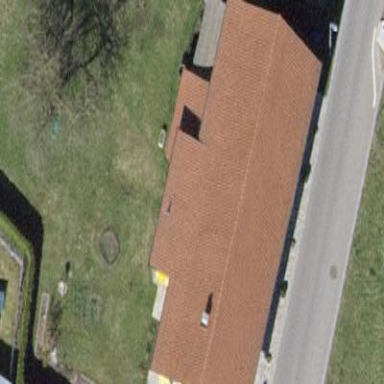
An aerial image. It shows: Farm building with gabled roof.